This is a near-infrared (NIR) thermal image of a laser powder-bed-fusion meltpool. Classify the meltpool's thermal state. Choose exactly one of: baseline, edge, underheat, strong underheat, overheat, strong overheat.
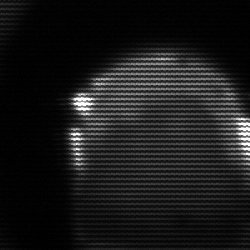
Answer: edge